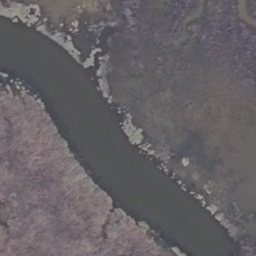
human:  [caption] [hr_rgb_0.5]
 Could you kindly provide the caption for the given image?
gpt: Green plants flourish on both banks of the river .

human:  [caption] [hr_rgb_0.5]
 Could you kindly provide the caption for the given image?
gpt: A river with dense forest on both banks and a small tributary goes to another direction .

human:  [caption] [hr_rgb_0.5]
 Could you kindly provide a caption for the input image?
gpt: It is a river with dense forest on both banks of the river .

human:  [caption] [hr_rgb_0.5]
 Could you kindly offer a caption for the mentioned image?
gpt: Lots of green plants flourish on both banks of the river .

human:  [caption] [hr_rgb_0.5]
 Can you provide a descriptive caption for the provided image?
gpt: A river go through a dense forest with a small tributary goes to another direction .